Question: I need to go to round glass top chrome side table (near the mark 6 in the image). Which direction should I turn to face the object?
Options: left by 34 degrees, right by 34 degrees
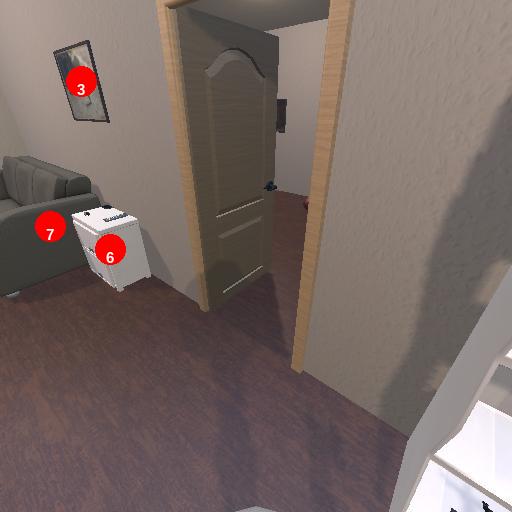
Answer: left by 34 degrees